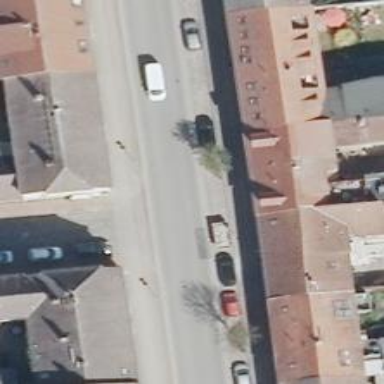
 there is parking lane with sett surface."